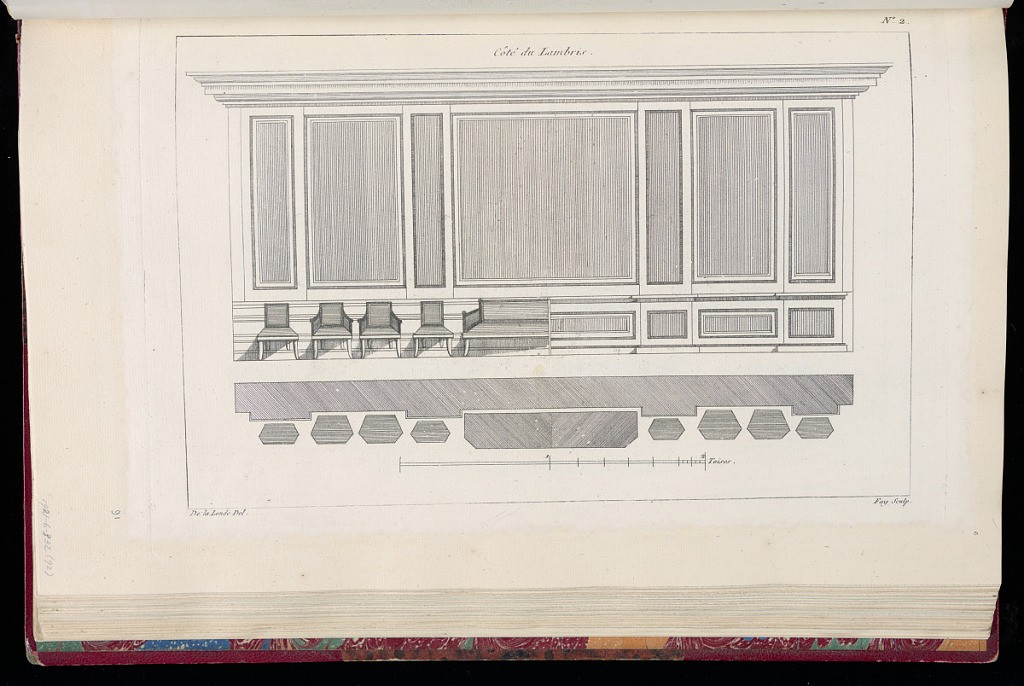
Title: Côté du Lambris
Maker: Richard de Lalonde, French, active 1780–96
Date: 1780-1789
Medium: Etching on off-white laid paper
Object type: Print
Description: Design and plan for paneling in an apartment. The plate is signed and numbered.